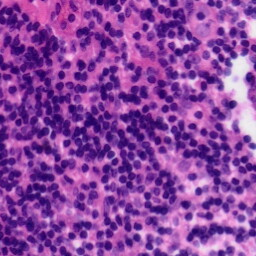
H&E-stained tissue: Tonsil